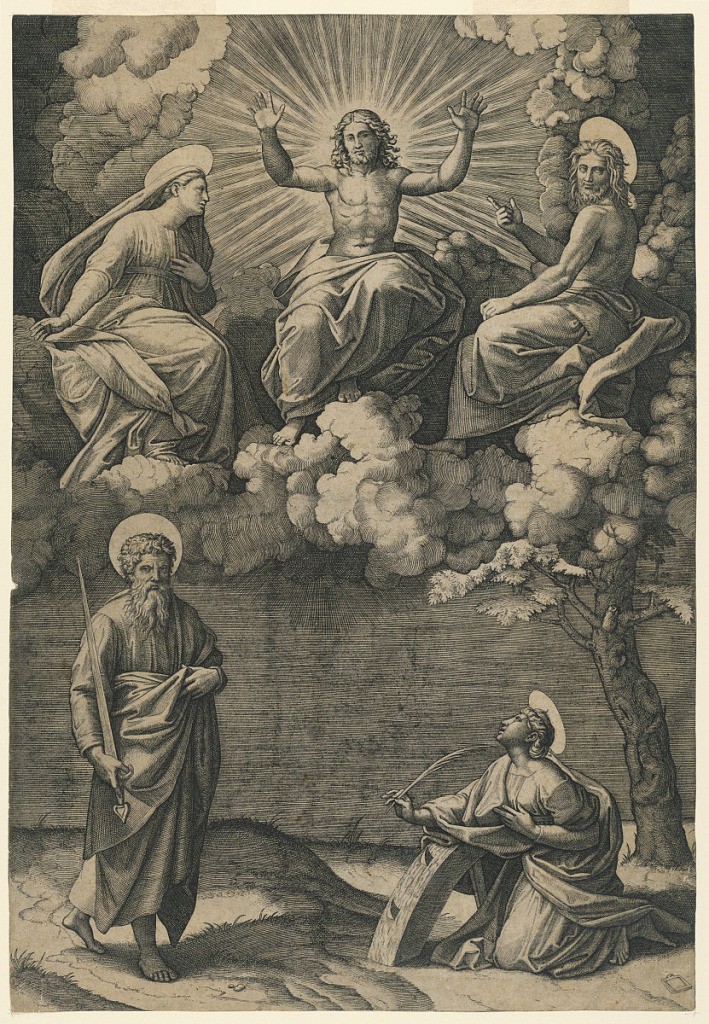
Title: Jesus Christ, the Virgin and St. John the Baptist with Saints Paul and Catherine
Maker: Marc Antonio Raimondi, Italian, 1483 – 1527
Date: ca. 1520
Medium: Engraving on paper
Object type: Print
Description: The Virgin is seated, above in the clouds, at Christ's right, and Saint John the Evangelist at his left. On the ground, below, left, St. Paul; on the right, kneeling by her wheel, is St. Catherine.